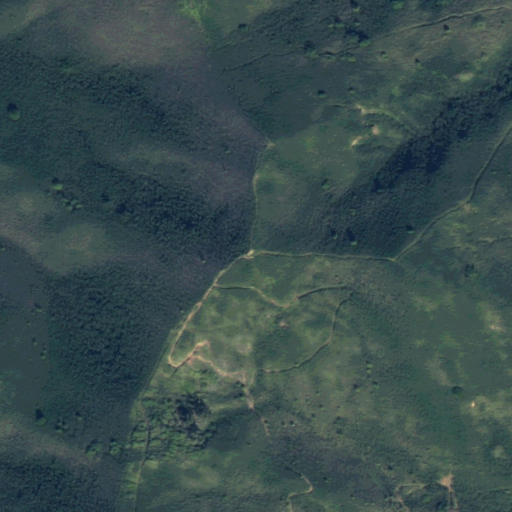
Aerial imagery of mountains in Hawaii named Oneawa Hills containing only unknown